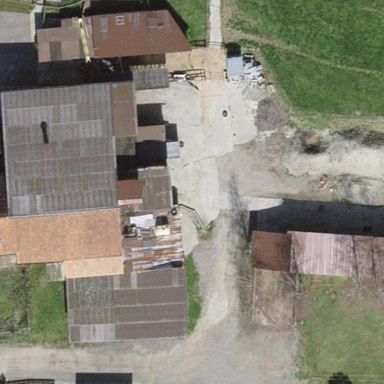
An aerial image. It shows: Farm auxiliary building.